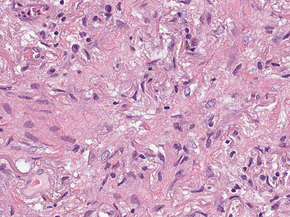
Tumor epithelial tissue: no
Tumor-associated stroma tissue: yes
Normal tissue: no